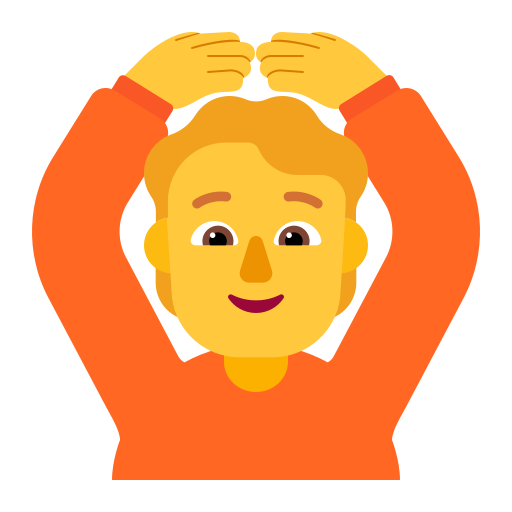
person gesturing ok flat default